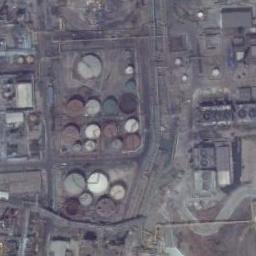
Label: storage_tank